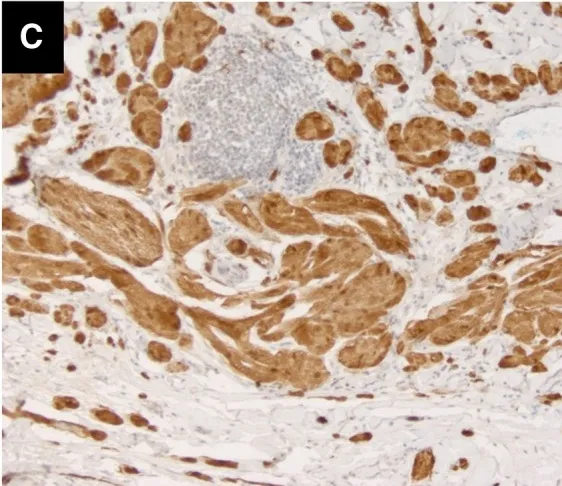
(C) Nuclear and cytoplasmic staining with antibodies positive to S-100 protein and cytoplasmic staining positive for CD68 staining x 400.
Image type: pathology (immunostaining)